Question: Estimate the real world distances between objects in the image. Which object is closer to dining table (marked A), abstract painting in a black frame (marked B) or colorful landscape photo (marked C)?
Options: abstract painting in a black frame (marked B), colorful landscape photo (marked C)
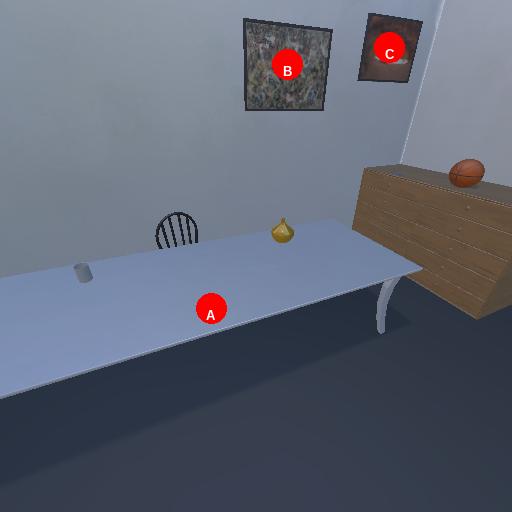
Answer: abstract painting in a black frame (marked B)